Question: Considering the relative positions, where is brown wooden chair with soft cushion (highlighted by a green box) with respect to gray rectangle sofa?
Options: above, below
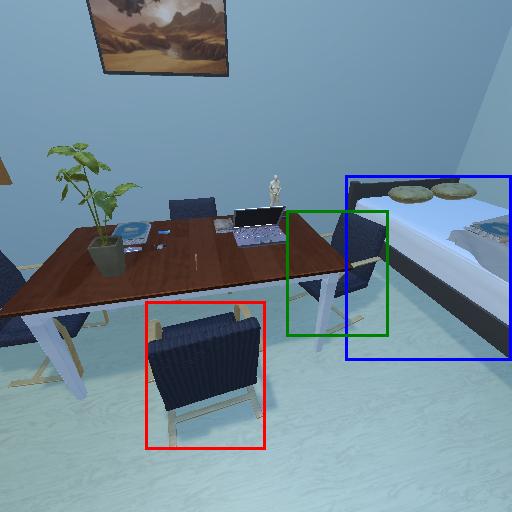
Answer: above